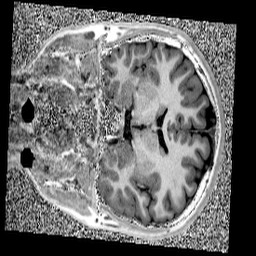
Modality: UNIT1
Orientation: coronal
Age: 11
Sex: male
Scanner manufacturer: siemens
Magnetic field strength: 3 T
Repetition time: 4 s
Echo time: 0.00299 s